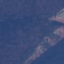
Land use / land cover class: HerbaceousVegetation